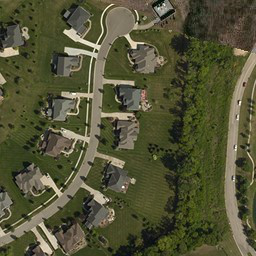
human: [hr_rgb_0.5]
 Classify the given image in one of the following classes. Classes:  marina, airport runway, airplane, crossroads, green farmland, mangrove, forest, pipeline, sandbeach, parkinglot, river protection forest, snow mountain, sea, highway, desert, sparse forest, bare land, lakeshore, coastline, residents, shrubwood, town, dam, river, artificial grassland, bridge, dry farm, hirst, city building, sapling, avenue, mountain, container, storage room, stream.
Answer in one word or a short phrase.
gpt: town